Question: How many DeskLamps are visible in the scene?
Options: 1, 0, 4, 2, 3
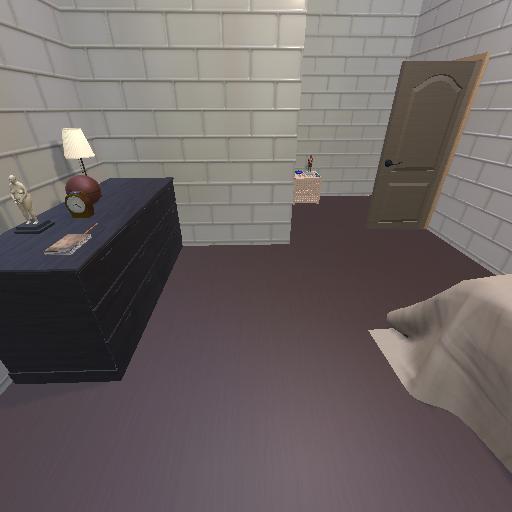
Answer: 1